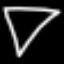
Label: diamond